Question: ## Purpose
I want to deploy the contract to ropsten (test network of ethereum) and make a transaction using web3py.
## Environment
I used remix for contract deployment, and here is the etherscan link for the deploy transaction.: <URL>
and for making transaction, I used this script: <URL>
(I also attached the solidity contract code in the link.)
## Problems
When I try to unlock my account using <URL> in web3py
'''
w3.personal.unlockAccount(account_a, input("Password: "))
'''
It just raises the below error.

I also want to make a transaction using the 'giveToken' function in the contract. But the same error was raised when I executed code.
'''
contract_instance.giveToken(account_b, token_amount, transact={'from': account_a})
'''
for pre-defined variables (such as contract_instance, account_b), you can see the whole code at the below or the gist link above.
Here is my code
'''
pragma solidity ^0.4.0;
contract BasicToken {
// Owner
address public owner;
// For manage account and balance
mapping(address => uint) userAccount;
constructor() public {
owner = msg.sender;
}
// Example
event increaseToken(address sender, address receiver, uint amount);
function getBalance(address addr) public view returns (uint) {
return userAccount[addr];
}
function myBalance() public view returns (uint) {
return userAccount[msg.sender];
}
function giveToken(address dest, uint amount) public returns (bool) {
emit increaseToken(msg.sender, dest, amount);
userAccount[dest] += amount;
return true;
}
}
'''
'''
import json
import time
from eth_utils import to_checksum_address
from web3 import Web3, HTTPProvider
from web3.contract import ConciseContract
from web3.middleware import geth_poa_middleware
INFURA_API_KEY = "this is key"
ACCOUNT_PASSWORD = "this is account password"
w3 = Web3(HTTPProvider('https://ropsten.infura.io/{}'.format(INFURA_API_KEY)))
w3.middleware_stack.inject(geth_poa_middleware, layer=0)
from eth_utils import to_checksum_address
contract_address = to_checksum_address('0xFb294910d8193DeB9a294B51F22D8878ad15f2E8')
# Instantiate and deploy contract
contract_instance = w3.eth.contract(abi=contract_abi, address=contract_address, ContractFactoryClass=ConciseContract)
account_a = "0xCa2d22Cb8ff54f2D1DCfDBb75DD6411a5A0ee6f1"
account_b = "0x8F8d1bc97E8939e3932BfBeb923A1B2B972D5A9A"
# Unlock account
w3.personal.unlockAccount(account_a, ACCOUNT_PASSWORD) # Raise the below error!!!
"""
requests.exceptions.HTTPError: 405 Client Error: Method Not Allowed for url: https://ropsten.infura.io/API_KEY
"""
print("Contract: {}".format(contract_address))
print("Before give token")
print('My Balance: {}'.format(contract_instance.myBalance()))
print('{} Balance: {}'.format(account_a, contract_instance.getBalance(account_a)))
print('{} Balance: {}'.format(account_b, contract_instance.getBalance(account_b)))
token_amount = 1000
# Make transaction
contract_instance.giveToken(account_b, token_amount, transact={'from': account_a}) # Raise the below error!!!
"""
requests.exceptions.HTTPError: 405 Client Error: Method Not Allowed for url: https://ropsten.infura.io/API_KEY
"""
try:
assert contract_instance.getBalance(account_b) == token_amount
except AssertionError as e:
print("Test Error: {}".format(e))
print("Amount: {} Expected: {}".format(contract_instance.getBalance(account_b), token_amount))
else:
print("After give token")
print('My Balance: {}'.format(contract_instance.myBalance()))
print('{} Balance: {}'.format(account_a, contract_instance.getBalance(account_a)))
print('{} Balance: {}'.format(account_b, contract_instance.getBalance(account_b)))
finally:
print('Done')
'''
## FYI
With remix, I could make a transaction. <URL>
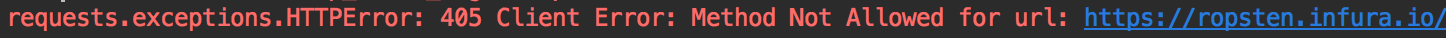
Answer: Infura doesn't support 'unlockAccount', because they don't know your private key. (Infura is a public Ethereum node used by many people.)
They don't support method that requires them to know your private key.